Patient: sex M, age 68
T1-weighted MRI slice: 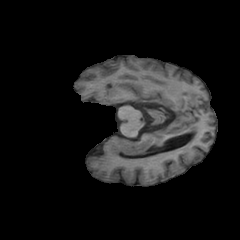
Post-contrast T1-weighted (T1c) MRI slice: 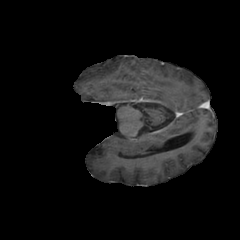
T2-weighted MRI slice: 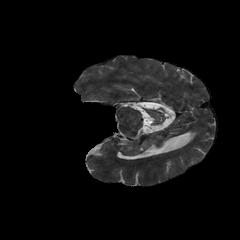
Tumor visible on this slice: no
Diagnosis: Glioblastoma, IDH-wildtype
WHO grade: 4